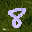
Label: 8